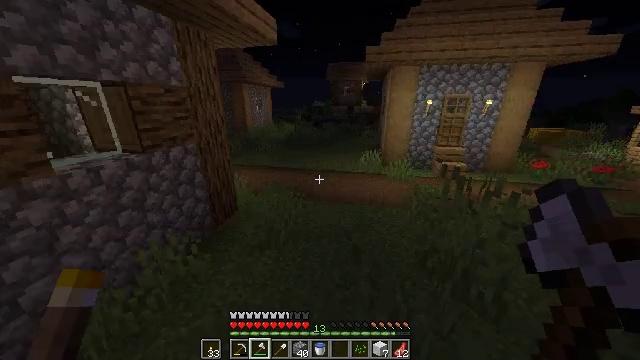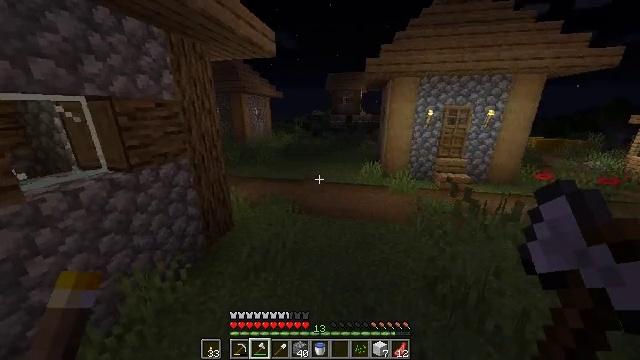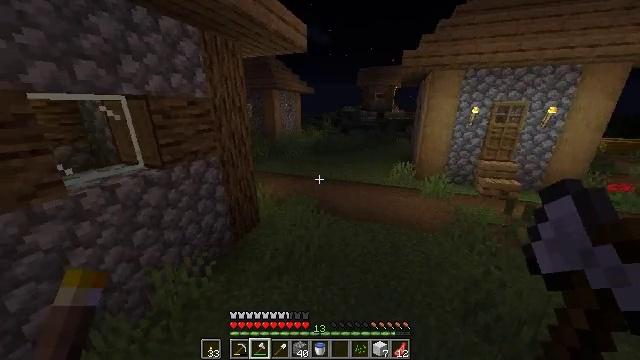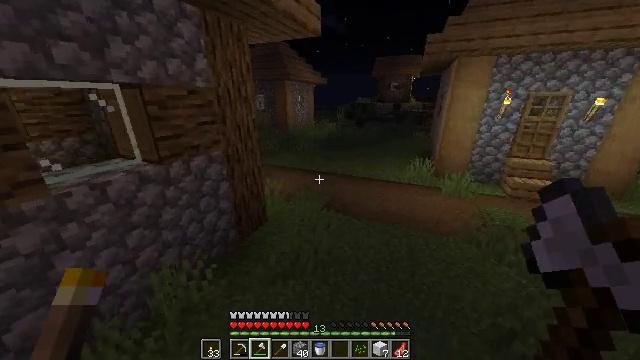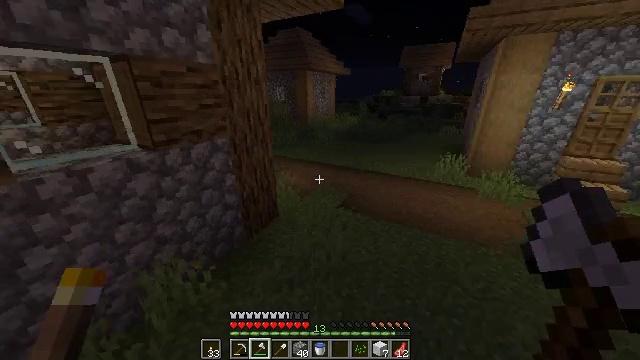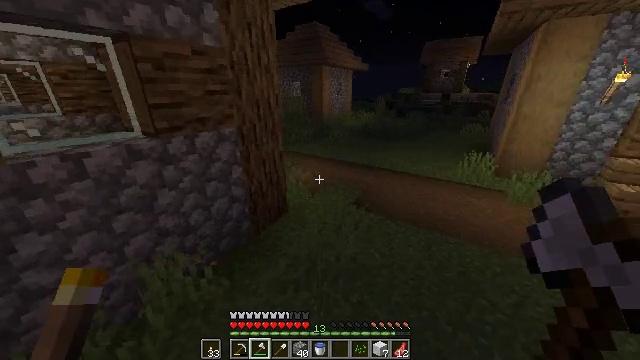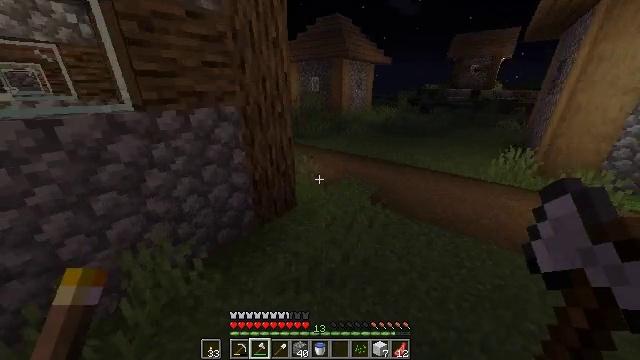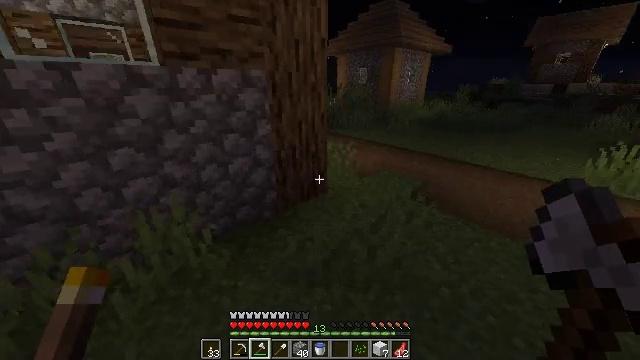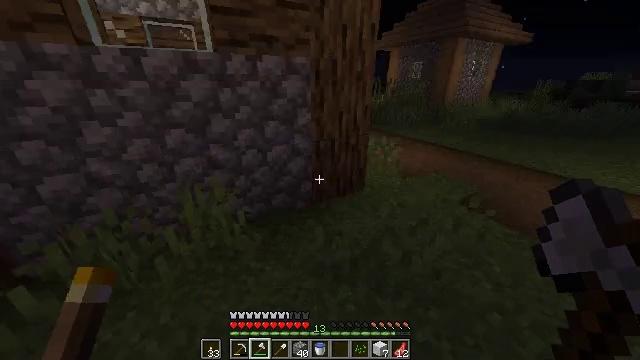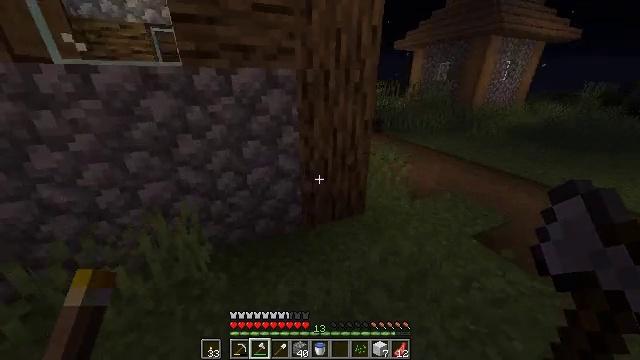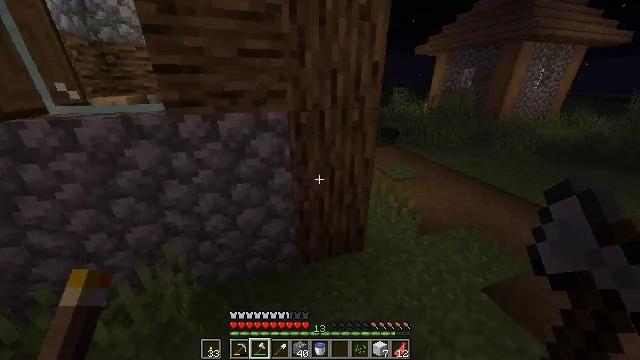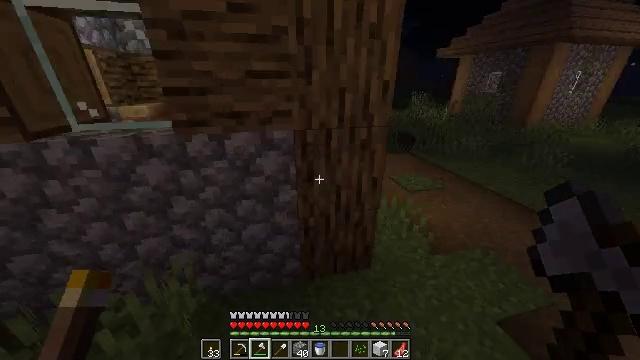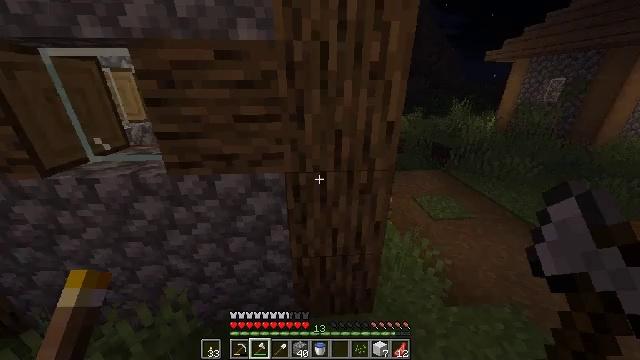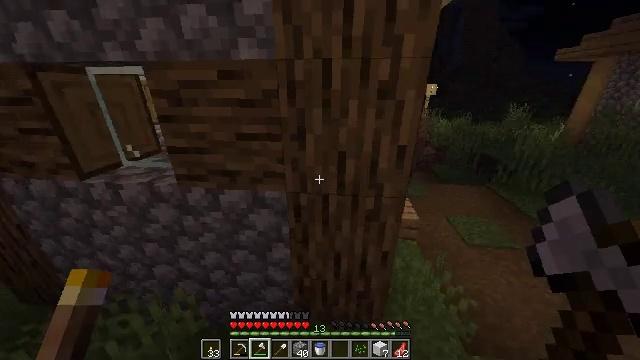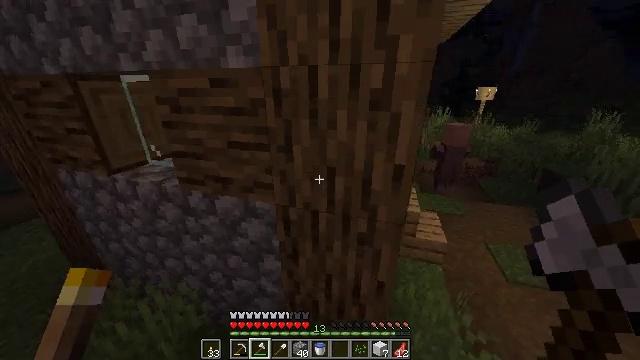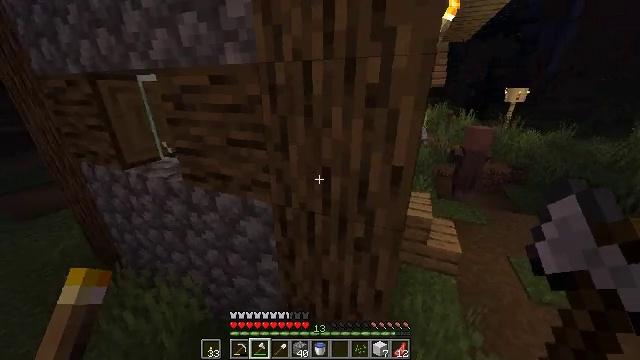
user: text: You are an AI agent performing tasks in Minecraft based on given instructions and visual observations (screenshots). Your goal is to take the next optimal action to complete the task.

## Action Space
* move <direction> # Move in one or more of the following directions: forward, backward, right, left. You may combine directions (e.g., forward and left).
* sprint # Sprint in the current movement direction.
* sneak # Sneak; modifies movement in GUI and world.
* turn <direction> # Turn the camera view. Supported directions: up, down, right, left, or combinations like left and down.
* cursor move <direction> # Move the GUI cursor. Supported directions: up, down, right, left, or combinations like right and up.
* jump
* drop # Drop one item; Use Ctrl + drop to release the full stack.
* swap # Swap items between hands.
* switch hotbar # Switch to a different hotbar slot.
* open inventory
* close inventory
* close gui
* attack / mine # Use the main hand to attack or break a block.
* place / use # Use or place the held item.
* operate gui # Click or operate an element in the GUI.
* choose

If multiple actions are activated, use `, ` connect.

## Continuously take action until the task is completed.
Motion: motion action
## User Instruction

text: Attack the hay block to get hay.
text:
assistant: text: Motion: move forward, sprint, turn up, jump
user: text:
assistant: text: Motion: move forward, sprint, turn left and down, jump
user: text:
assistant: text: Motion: move forward, sprint, turn left and down, jump
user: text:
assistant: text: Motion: move forward, sprint, turn left and down, jump
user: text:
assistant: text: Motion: move forward and move right, sprint, turn left, jump
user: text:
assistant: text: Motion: move forward and move right, sprint, turn left, jump
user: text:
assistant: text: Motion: move forward and move right, sprint, turn left, jump
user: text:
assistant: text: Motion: move forward and move right, sprint, turn left, jump
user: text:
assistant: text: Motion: move forward and move right, sprint, turn left, jump
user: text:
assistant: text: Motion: move forward and move right, sprint, turn left, jump
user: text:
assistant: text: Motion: move forward and move right, sprint, turn left, jump
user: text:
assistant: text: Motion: move forward and move right, sprint, turn left, jump
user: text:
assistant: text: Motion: move forward and move right, sprint, turn left
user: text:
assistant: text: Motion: move forward and move right, sprint, turn left
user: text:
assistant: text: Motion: move forward and move right, sprint, turn left
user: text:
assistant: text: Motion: move forward and move right, sprint, turn left
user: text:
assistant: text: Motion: move forward and move right, sprint, turn left
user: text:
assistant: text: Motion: move forward and move right, sprint
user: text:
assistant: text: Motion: move forward and move right, sprint, turn left
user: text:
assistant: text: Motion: move forward and move right, sprint, turn left and up
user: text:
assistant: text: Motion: move forward and move right, turn left and up
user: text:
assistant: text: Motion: move forward and move right, turn left and up
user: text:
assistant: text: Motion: move forward and move right, turn left and up
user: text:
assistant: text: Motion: move forward and move right, turn left and up
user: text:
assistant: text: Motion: move forward and move right, turn left and up
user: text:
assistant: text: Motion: move forward and move right, turn left and up
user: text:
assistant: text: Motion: move forward, turn left and up
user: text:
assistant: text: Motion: move forward, turn left and up
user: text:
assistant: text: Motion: move forward, turn left and up
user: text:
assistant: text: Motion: move forward, turn left and up